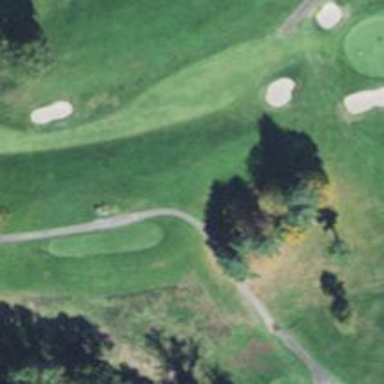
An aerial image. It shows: Service road designated as golf cart path.